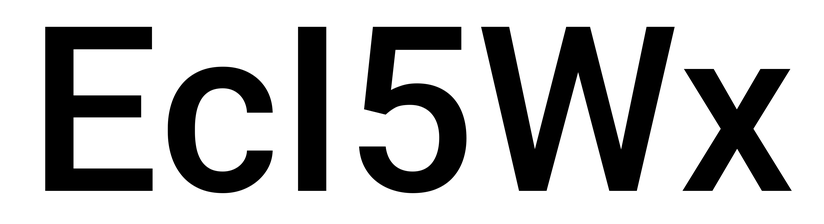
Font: Roboto_Medium